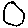
Label: circle